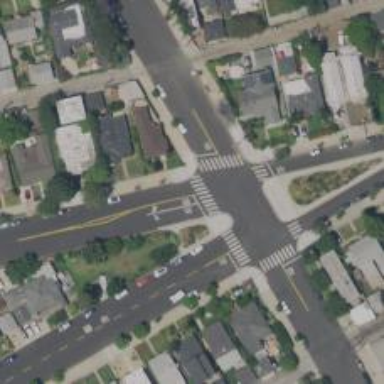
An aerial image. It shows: Road with stop sign.